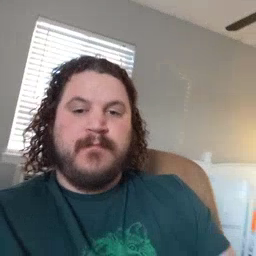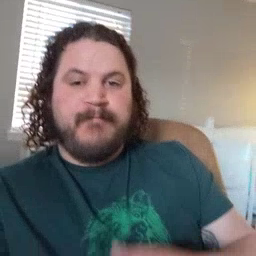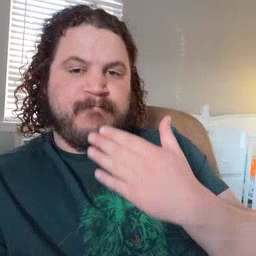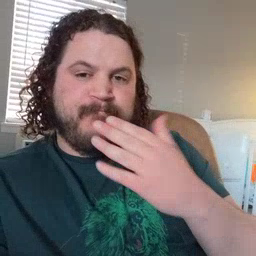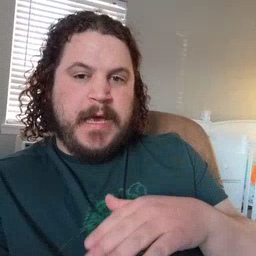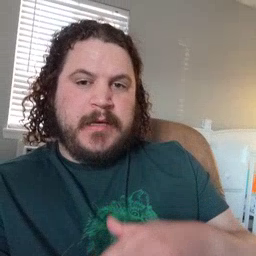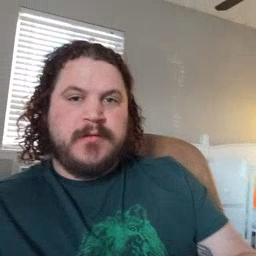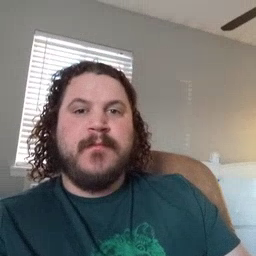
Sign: bad